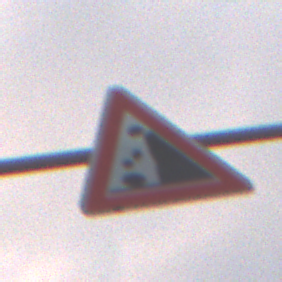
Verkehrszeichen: SteinschlagRechts
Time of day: SunriseSunset
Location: Outdoor (Nature)
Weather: PartlyCloudy
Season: NotSpecified
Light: Natural